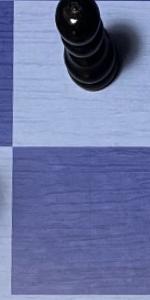
Label: Empty